Field crop: maize
Growth stage: 2
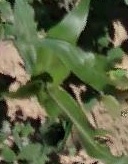
Species: maize